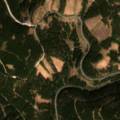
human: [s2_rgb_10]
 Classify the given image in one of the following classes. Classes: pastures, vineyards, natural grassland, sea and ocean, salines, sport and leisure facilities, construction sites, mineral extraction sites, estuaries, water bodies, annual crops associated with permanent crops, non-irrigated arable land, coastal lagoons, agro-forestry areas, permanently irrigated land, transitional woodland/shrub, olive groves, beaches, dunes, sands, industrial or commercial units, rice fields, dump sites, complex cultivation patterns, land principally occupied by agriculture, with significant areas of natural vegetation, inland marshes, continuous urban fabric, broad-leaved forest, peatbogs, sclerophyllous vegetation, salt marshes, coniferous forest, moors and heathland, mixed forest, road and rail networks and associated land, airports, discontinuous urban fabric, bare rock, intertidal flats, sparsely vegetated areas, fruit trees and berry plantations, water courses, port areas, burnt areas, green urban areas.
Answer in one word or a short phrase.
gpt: coniferous forest